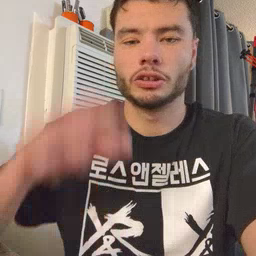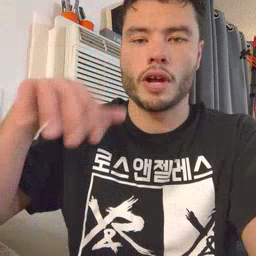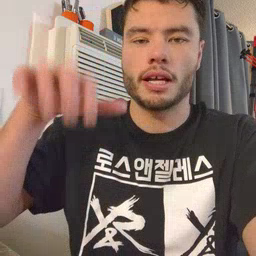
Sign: rain